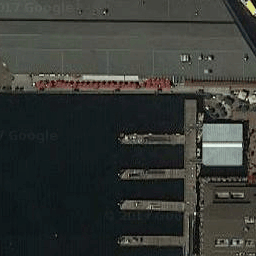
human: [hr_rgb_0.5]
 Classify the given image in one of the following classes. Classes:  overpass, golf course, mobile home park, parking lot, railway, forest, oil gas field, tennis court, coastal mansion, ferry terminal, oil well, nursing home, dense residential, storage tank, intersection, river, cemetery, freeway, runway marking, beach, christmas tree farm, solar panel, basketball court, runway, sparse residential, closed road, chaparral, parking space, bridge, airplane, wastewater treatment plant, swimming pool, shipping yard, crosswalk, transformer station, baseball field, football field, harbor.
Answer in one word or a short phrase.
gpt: ferry terminal